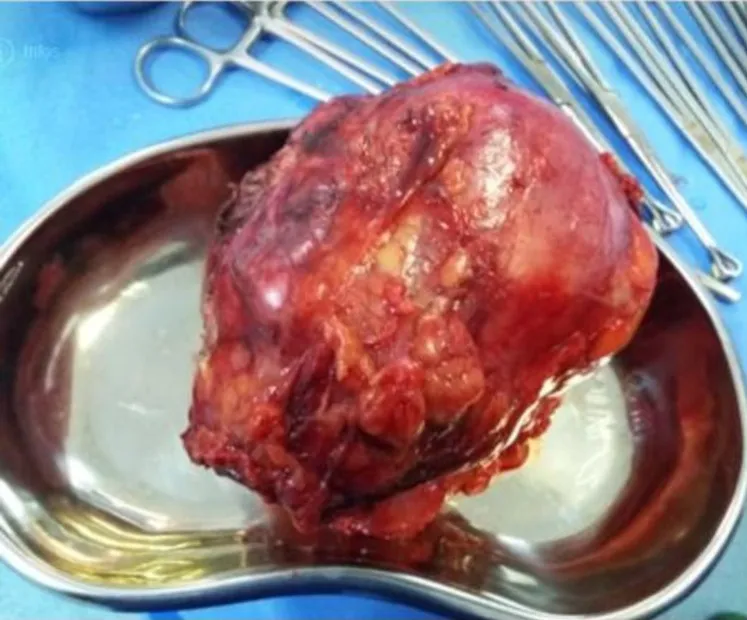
Macroscopic view of the specimen after resection.
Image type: medical_photograph (other_medical_photograph)